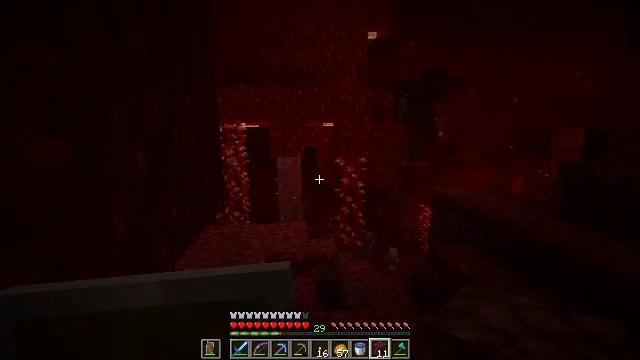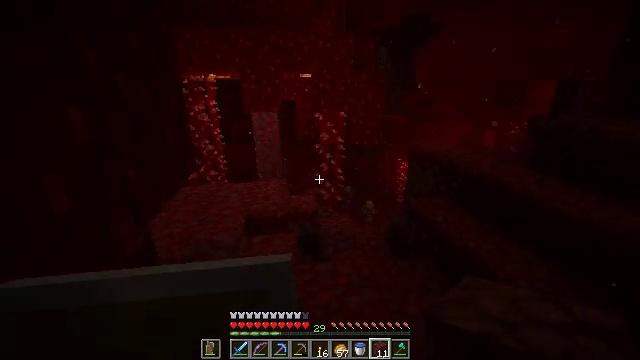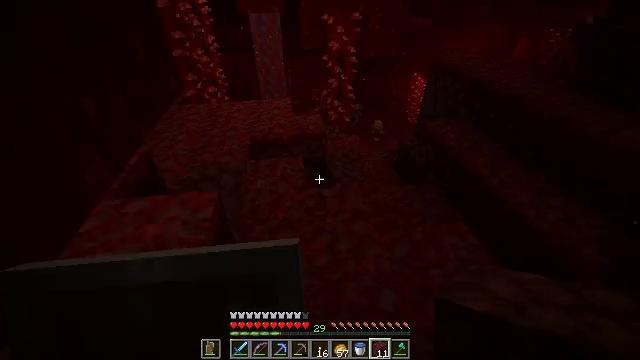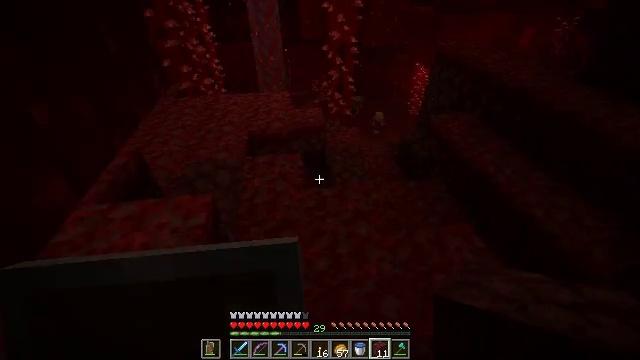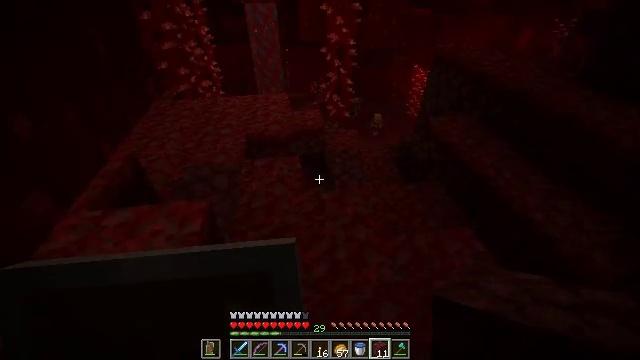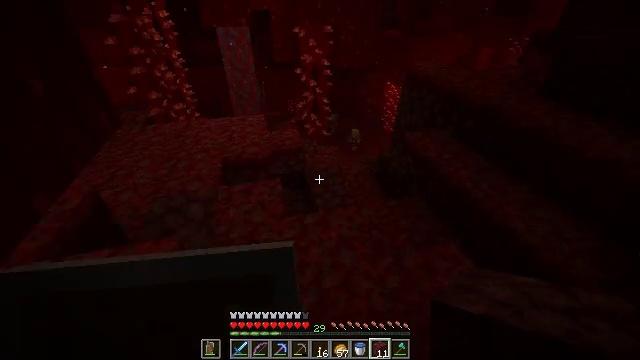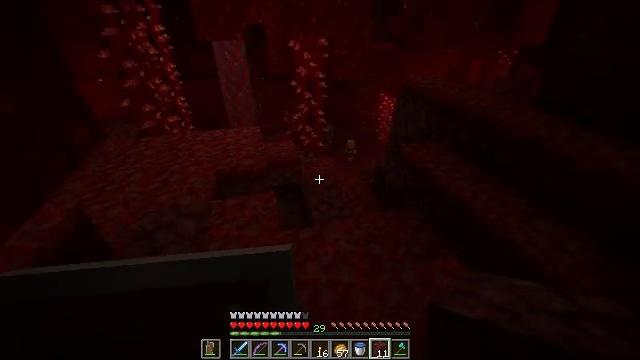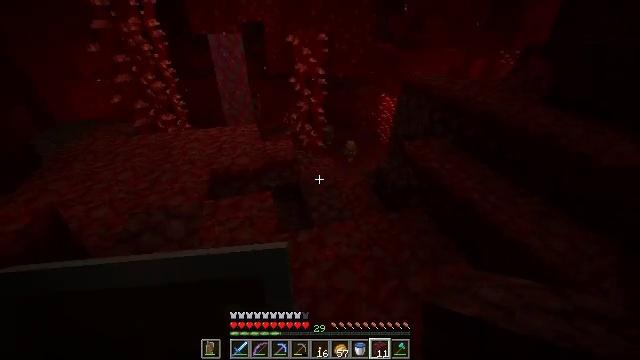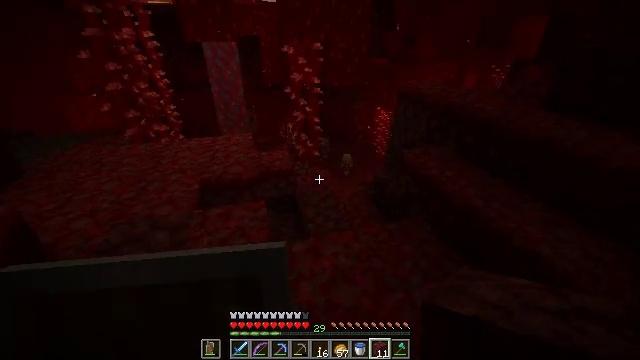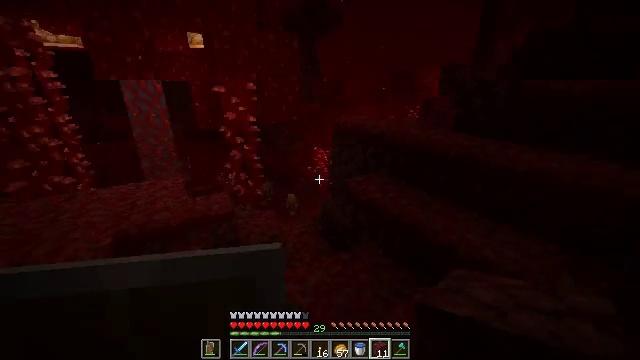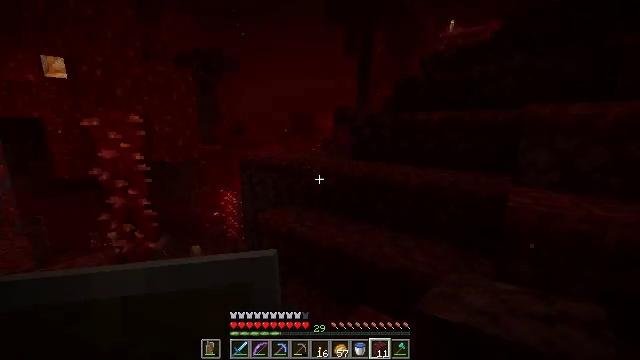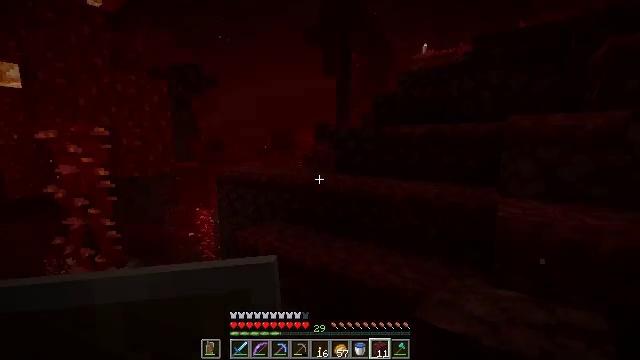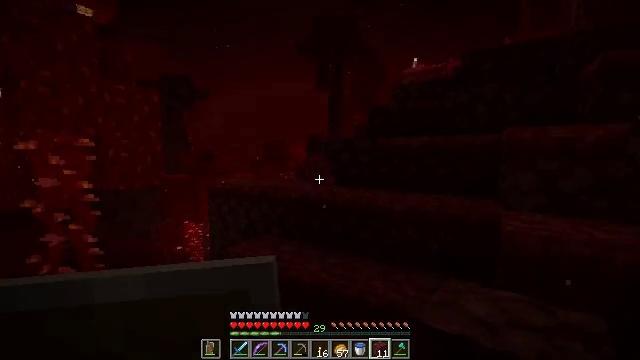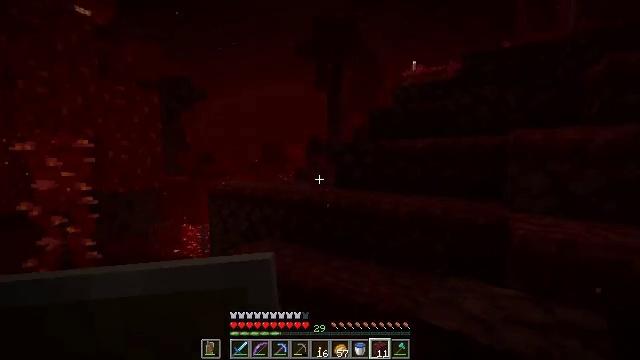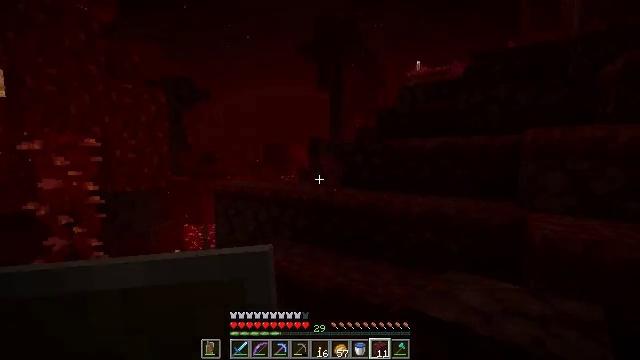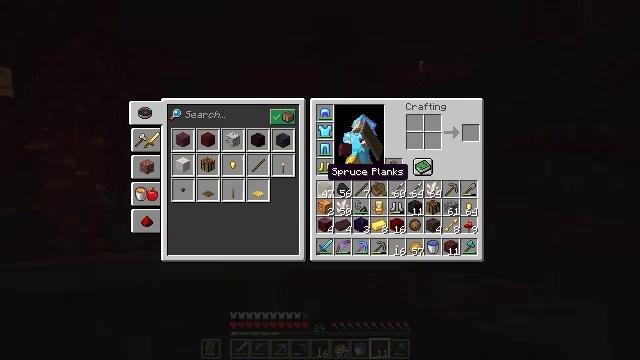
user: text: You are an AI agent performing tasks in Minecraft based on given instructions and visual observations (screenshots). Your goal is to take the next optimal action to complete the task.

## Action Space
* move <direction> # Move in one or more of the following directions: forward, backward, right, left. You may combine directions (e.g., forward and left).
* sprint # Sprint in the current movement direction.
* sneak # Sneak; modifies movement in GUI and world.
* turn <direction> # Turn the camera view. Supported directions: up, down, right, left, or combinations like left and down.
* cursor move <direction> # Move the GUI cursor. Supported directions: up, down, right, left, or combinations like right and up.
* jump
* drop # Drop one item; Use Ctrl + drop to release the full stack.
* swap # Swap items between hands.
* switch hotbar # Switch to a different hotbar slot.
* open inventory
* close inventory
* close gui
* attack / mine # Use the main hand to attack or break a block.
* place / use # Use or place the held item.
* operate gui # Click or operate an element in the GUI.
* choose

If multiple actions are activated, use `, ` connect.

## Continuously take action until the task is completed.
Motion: motion action
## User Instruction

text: Mine crimson fungus from the ground in the Nether.
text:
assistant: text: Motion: move forward, turn right and down
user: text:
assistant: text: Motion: move forward, turn left and down
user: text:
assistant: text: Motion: turn down
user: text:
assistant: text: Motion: no_op
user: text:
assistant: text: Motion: move forward, turn right and up
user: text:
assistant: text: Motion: move forward, turn right and up
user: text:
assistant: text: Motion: move forward
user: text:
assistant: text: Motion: move forward, turn up
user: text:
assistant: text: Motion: move forward, turn right and up
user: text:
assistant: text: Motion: move forward, turn right and up
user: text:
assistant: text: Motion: move forward, turn right and up
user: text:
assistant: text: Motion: move left, turn right and up
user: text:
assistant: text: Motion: move left
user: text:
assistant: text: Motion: move left
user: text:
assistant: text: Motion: open inventory
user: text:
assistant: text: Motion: open inventory
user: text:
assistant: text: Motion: cursor move right, open inventory
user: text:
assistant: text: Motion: no_op
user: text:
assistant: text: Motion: no_op
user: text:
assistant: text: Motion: cursor move right
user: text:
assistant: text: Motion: cursor move right and up
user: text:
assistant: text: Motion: cursor move right and up
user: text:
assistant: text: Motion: cursor move right
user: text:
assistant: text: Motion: no_op
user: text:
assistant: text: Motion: no_op
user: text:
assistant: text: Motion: no_op
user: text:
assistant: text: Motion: no_op
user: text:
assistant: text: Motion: no_op
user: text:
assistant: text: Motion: no_op
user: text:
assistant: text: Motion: no_op